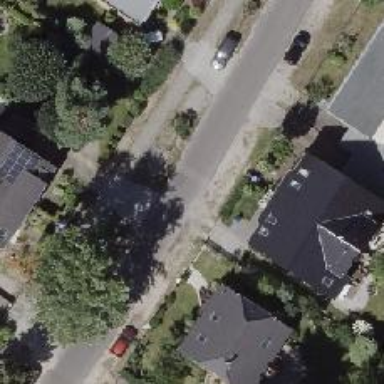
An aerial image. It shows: Residential road with asphalt surface. There is sidewalk on the left side.